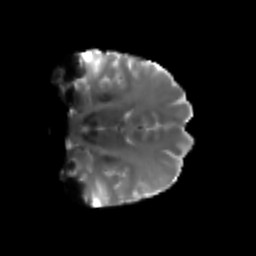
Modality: T2w
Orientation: coronal
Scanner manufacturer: siemens
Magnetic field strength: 3 T
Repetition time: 3.6 s
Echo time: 0.092 s